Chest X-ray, PA view. Patient: 50 years old, sex F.
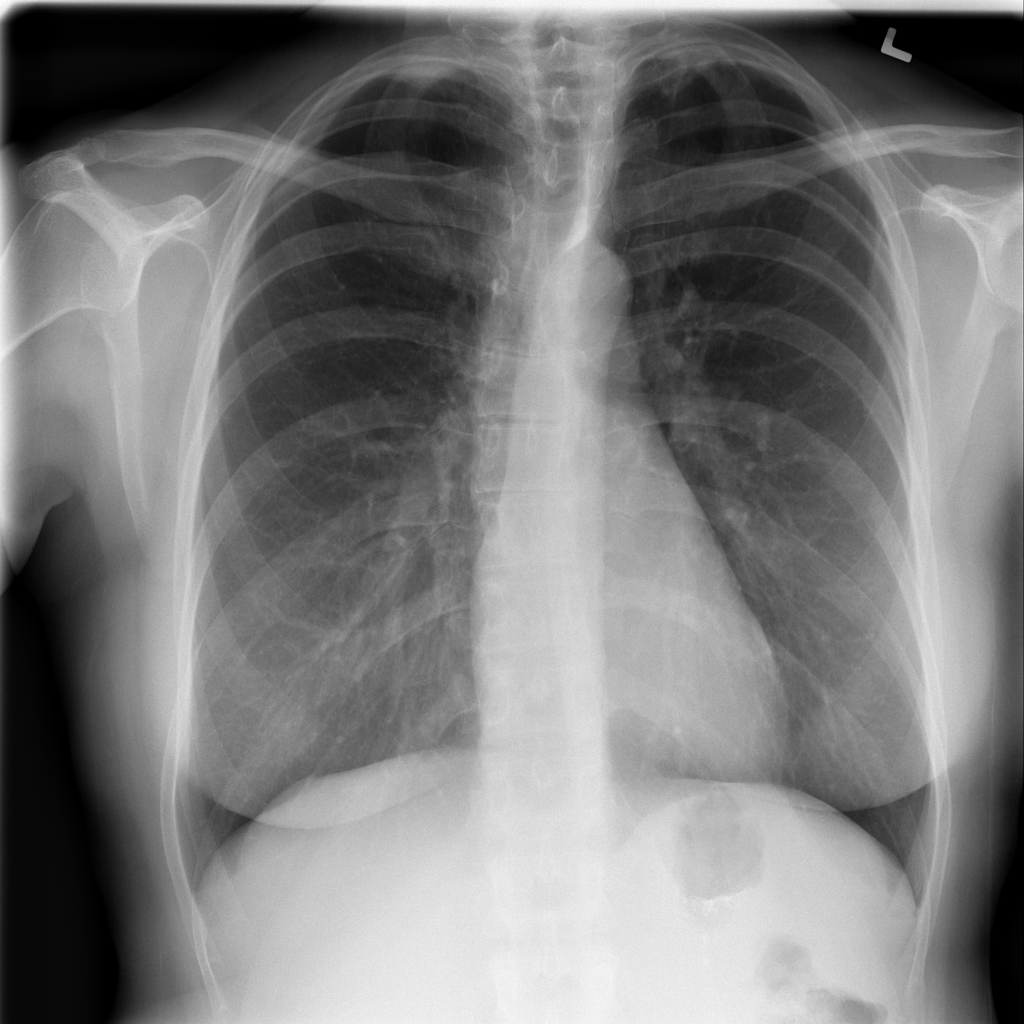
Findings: No Finding